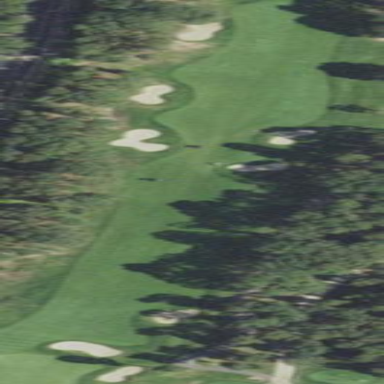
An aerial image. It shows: Grassy area designated as golf fairway.